Question: what i need
-
html code
'''
<div class="row flush frt" itemscope="" itemtype="http://schema.org/Event">
<div class="12u">
<div class="evntblk">
<a itemprop="url" class="events_links" href="/dailymail-ideal-homeshow">
<h2 class="lnh1" itemprop="name">Ideal Home Show - London</h2>
</a>
<div style="display:block; float:right; width:auto; color:#7c7c7c;"><a href="javascript:void(0);" class="favourate" title="Add to Favorites" id="fav8470" data-sess_id="8470" data-name="Ideal Home Show - London" data-city="London" data-country="United Kingdom" data-event_url="dailymail-ideal-homeshow"></a></div>
<span itemprop="startDate" class="startdates" content="2015-03-20">20 Mar-06 Apr 2015</span><span itemprop="endDate" class="enddates" content="2015-04-06"></span><br><span itemprop="location" itemscope="" itemtype="http://schema.org/Place"><span itemprop="name" style="display:none">Olympia Exhibition Centre</span><span itemprop="address" itemscope="" itemtype="http://schema.org/PostalAddress"><span itemprop="addressLocality" class="eventcity">London</span>,
<span itemprop="addressCountry" class="eventcountry">UK</span></span></span>
<p class="tal" style="overflow:hidden">The ZEE Asian Pavilions are a celebration of British Asian Culture, that encapsulates Asian food, Asian fashion,...<br><span style="background: none repeat scroll 0 0 #ECECEC; border-radius: 5px; color: #333333; display: inline-block; font-size: 0.8em;line-height: 13px; margin: 5px 2px 0 0 !important; padding: 5px 8px;">Home Furnishings &amp; Home Textiles</span></p>
</div>
'''
'''
<div class="row flush footer"><div class="12u"><a class="button button-blue small">View Details</a></div></div>
'''
js code
'''
$('.small').click(function()
{
alert("test");
window.location.href = $(this).find(".events_links").attr("href");
});
'''
snapshot of html element

-
o/p
- i need to access events_links class by click on class small so that i
would get href from that html element.- any suggestion are most welcome.
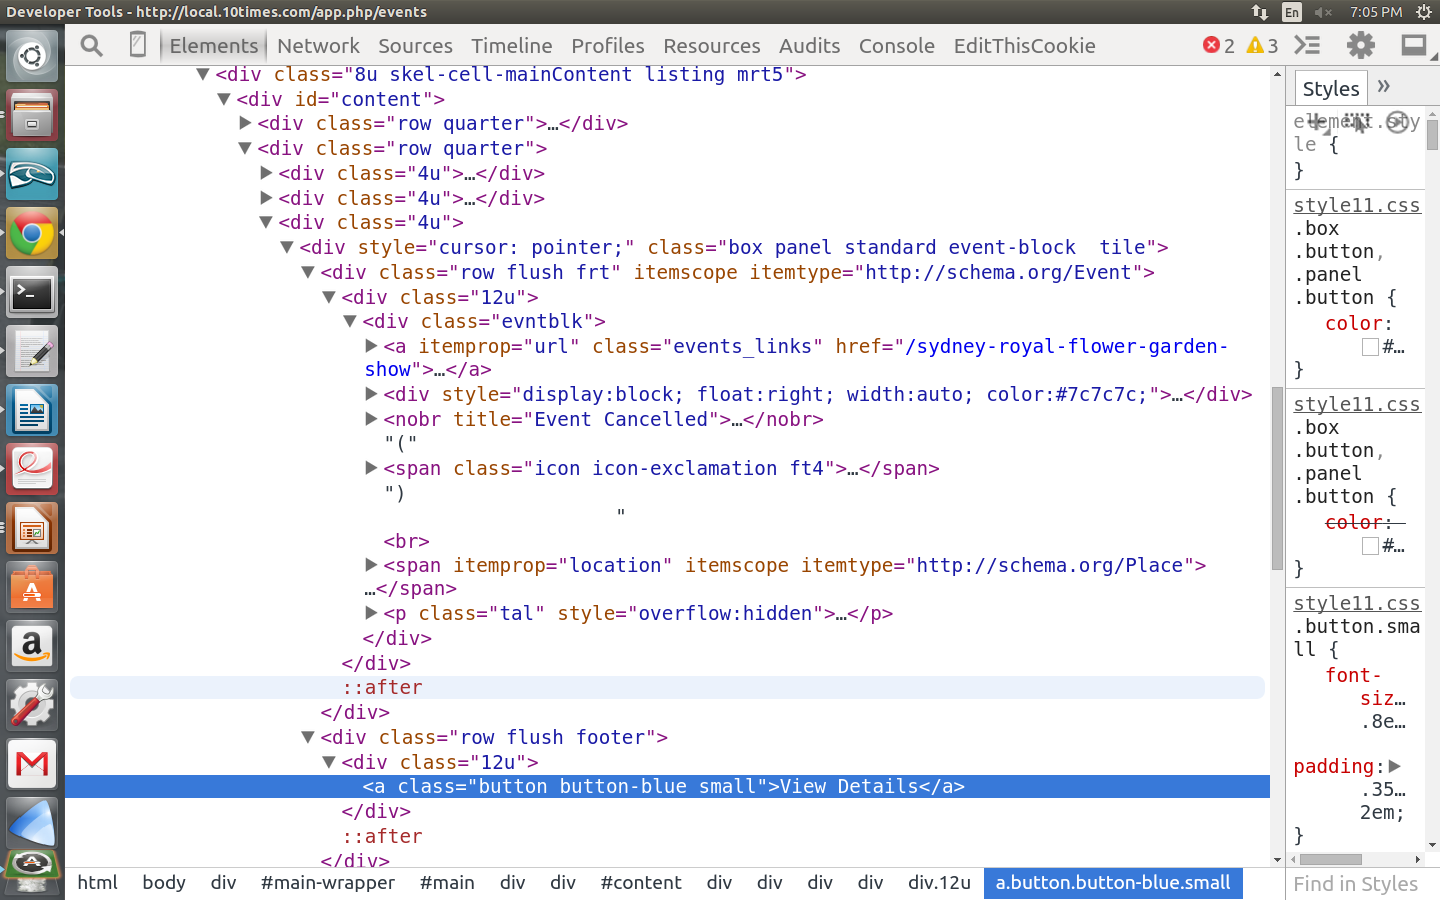
Answer: Simple solution to get only the related url is with 'parent()' function:
'''
$('.small').click(function()
{
window.location.href = $(this).parent().parent().parent().find(".events_links").attr("href");
});
'''
since you are three levels underneath.
'find()' will start searching from the given object downwards in hierarchy.
as stated before, this will fail, as soon as you change your html layout and maybe drop or add a div container.
it would be much better practice to give your divs containing the urls unique id's or store the link with the data attribute of the button.
So for example if in your HTML Code you had this
'''
<div id="link12" class="event_links" href="FOUND THIS!">
<div class="whatever">
<div class="anotherone">
<div class="button small" data-link="link12" data-href="FOUND THIS HERE TOO!">
CLICK HERE
</div>
</div>
</div>
</div>
'''
Then your click code could access URL via 2 methods:
'''
$('.small').click(function()
{
// METHOD 1: get by storing unique id with button
alert($('#'+$(this).attr('data-link')).attr("href"));
// METHOD 2: same effect, but shorter storing href at button
alert($(this).attr('data-href'));
});
'''